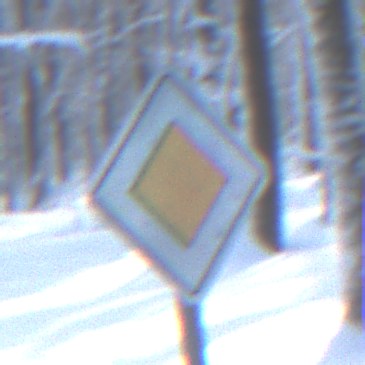
Verkehrszeichen: Vorfahrtsstrasse
Umgebung: Outdoor, Nature
Tageszeit: MorningAfternoon
Wetter: Clear
Licht: Natural
Jahreszeit: Winter
Kontrast: LowContrast